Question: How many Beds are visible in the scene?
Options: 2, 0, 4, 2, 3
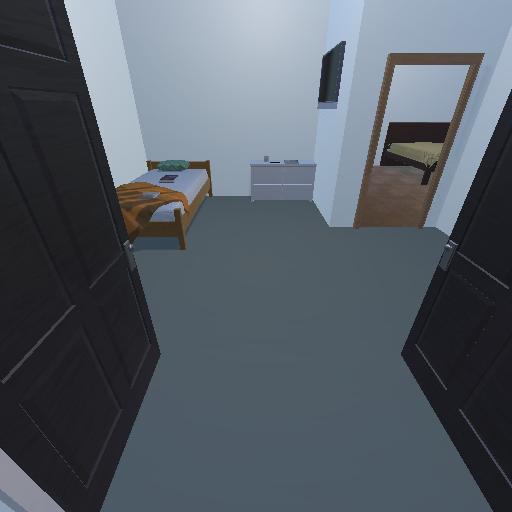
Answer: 2